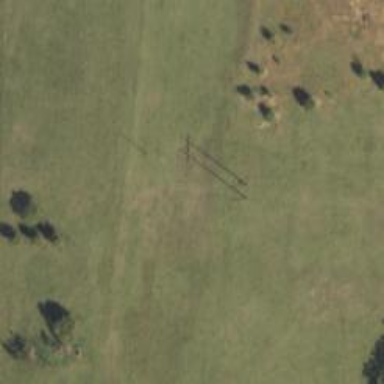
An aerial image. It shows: Power tower.